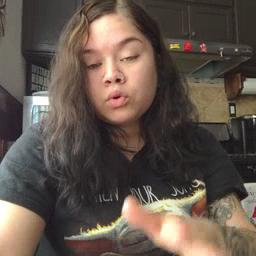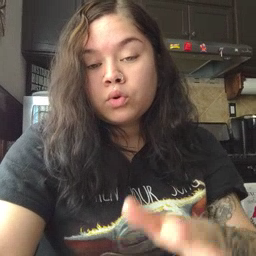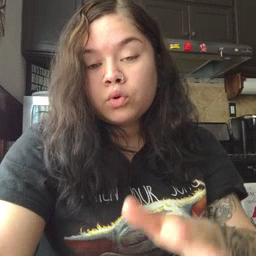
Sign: donkey